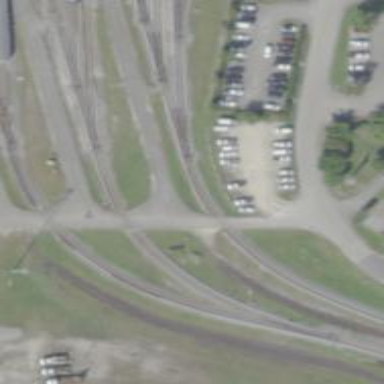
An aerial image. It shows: Level crossing along the railway.